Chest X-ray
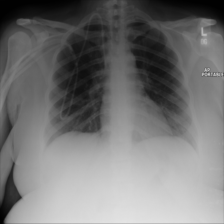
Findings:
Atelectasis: negative
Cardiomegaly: negative
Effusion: positive
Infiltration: negative
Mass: negative
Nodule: negative
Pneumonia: negative
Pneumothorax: negative
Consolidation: negative
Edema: negative
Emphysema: negative
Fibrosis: negative
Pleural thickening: negative
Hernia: negative